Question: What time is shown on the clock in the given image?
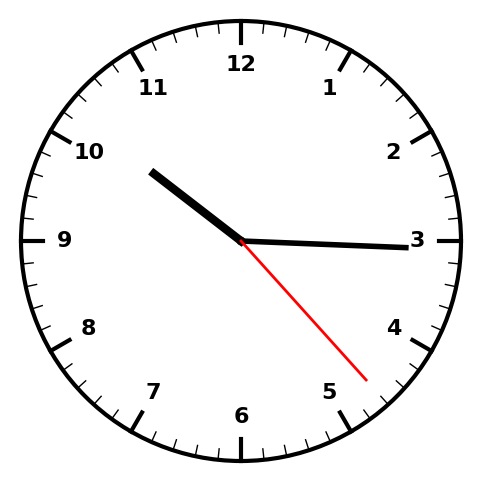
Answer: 10:15:23